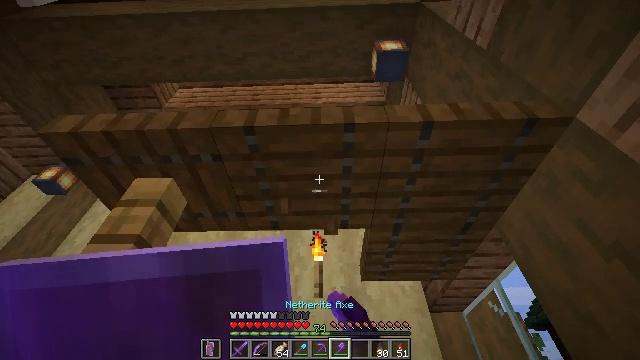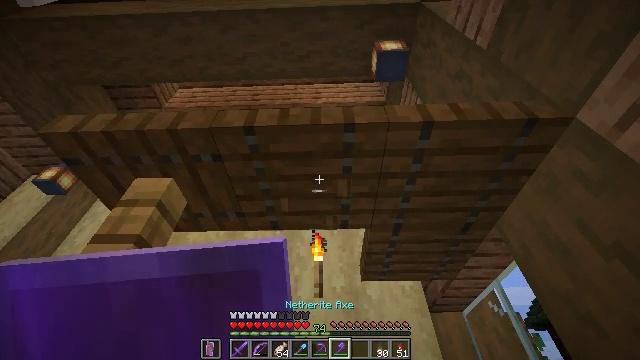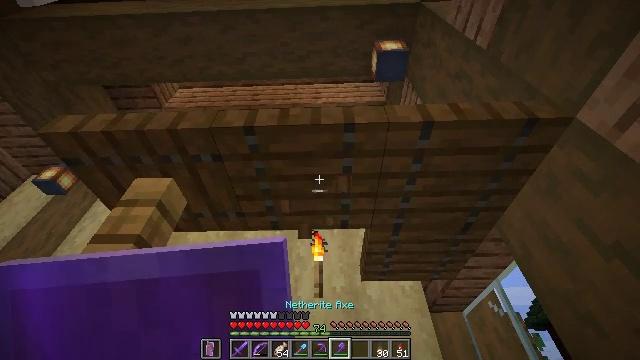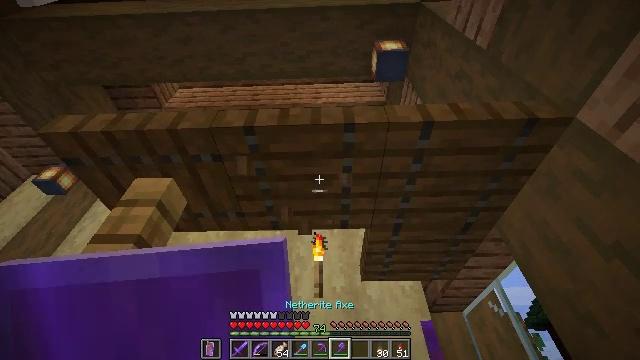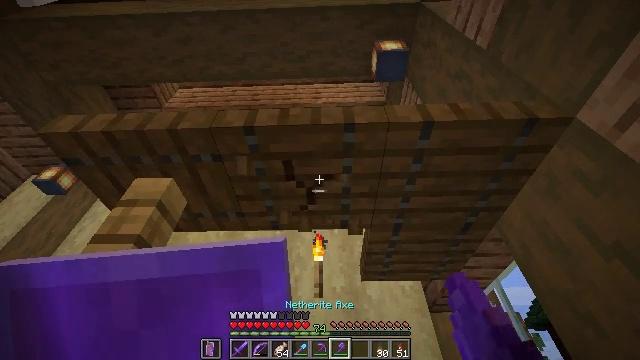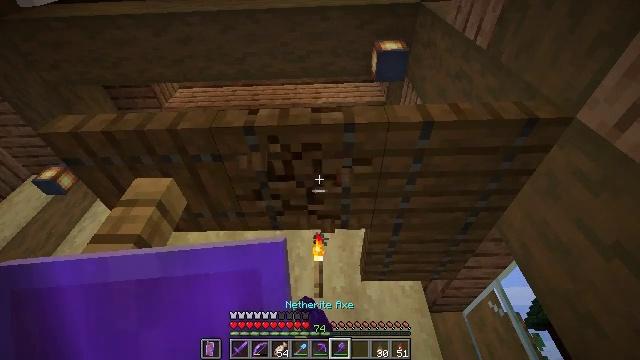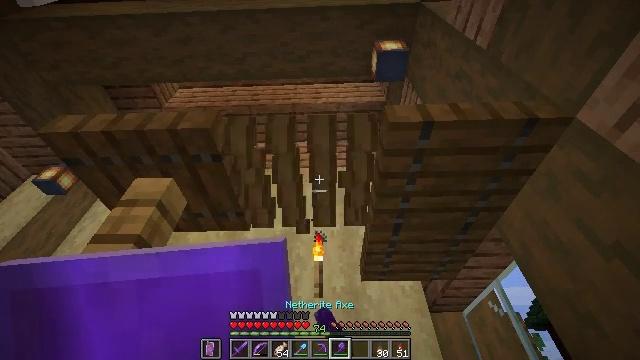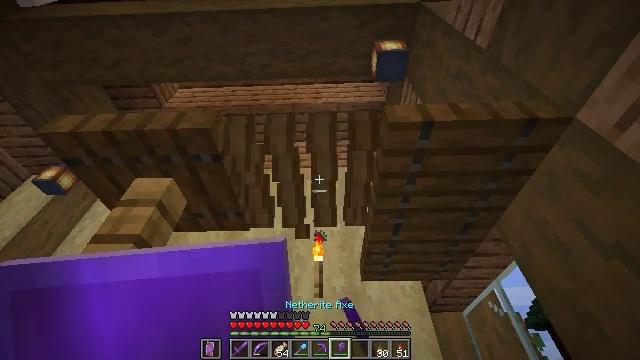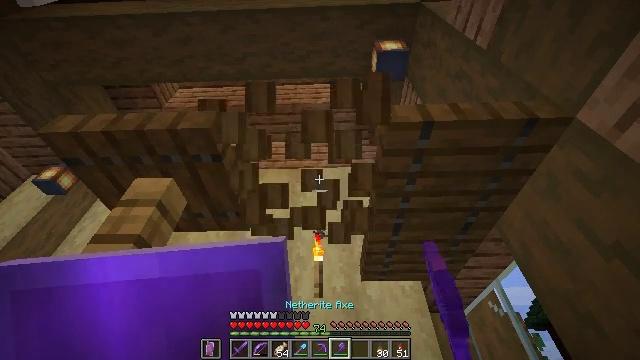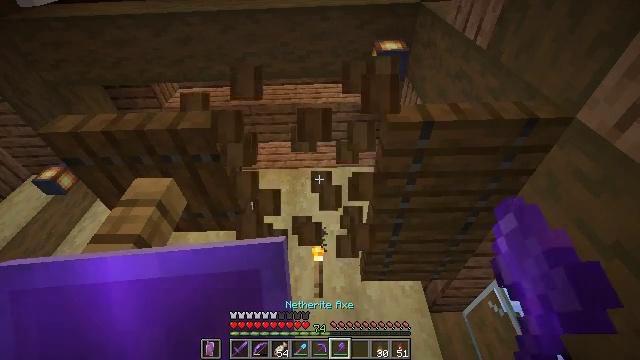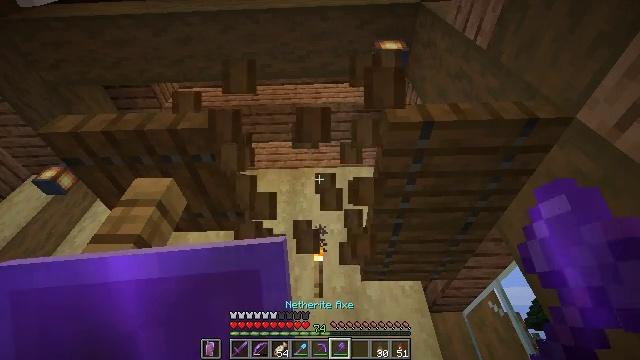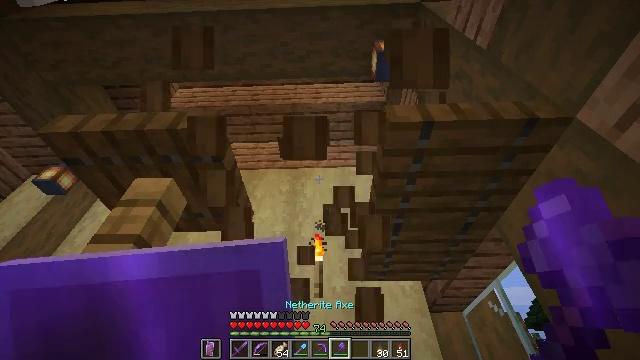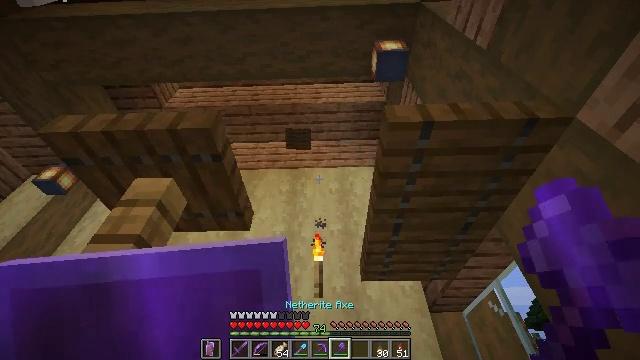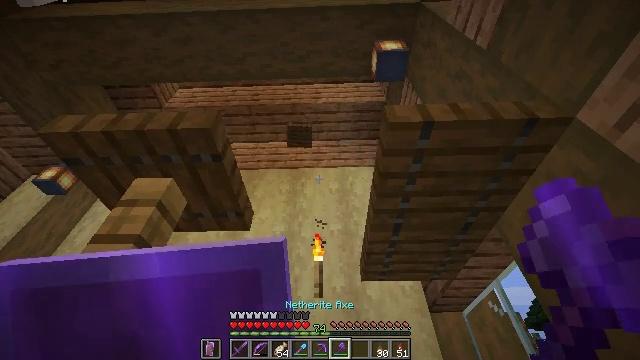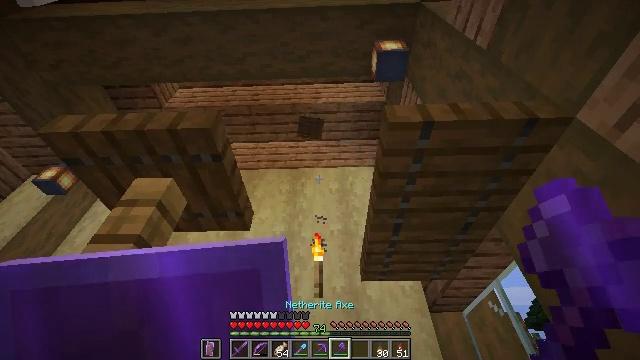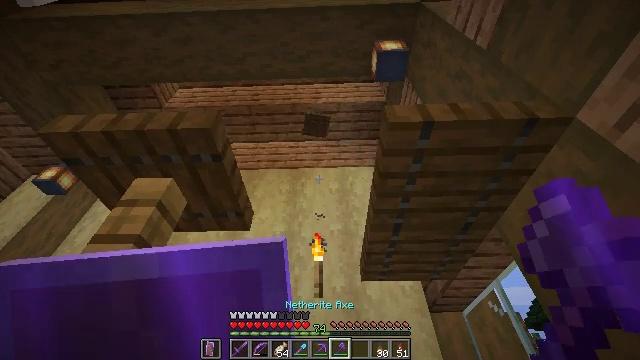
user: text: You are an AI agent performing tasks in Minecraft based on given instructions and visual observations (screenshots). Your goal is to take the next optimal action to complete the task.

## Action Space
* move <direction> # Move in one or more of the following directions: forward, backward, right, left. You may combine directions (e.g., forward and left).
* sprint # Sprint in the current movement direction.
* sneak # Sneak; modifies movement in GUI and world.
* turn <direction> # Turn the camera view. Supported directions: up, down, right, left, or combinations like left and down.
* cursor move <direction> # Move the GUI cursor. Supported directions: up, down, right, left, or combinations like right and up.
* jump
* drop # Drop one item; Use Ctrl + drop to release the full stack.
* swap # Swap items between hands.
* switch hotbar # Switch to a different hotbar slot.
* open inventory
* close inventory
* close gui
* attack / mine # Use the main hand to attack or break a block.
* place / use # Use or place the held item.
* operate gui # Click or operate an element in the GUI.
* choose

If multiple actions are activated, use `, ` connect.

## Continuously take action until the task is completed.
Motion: motion action
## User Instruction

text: Retrieve the spruce trapdoor by mining.
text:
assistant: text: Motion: sneak, attack / mine
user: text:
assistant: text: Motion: sneak, attack / mine
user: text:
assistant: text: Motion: sneak, attack / mine
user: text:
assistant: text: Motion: sneak, attack / mine
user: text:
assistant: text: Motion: sneak, attack / mine
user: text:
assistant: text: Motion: sneak, attack / mine
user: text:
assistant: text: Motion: sneak, attack / mine
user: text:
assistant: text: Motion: sneak, attack / mine
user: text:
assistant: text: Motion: sneak, attack / mine
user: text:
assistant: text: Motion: sneak, attack / mine
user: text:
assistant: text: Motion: sneak, attack / mine
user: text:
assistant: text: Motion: sneak, attack / mine
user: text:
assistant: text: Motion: sneak, attack / mine
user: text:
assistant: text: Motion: sneak
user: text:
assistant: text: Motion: sneak
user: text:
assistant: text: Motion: move forward, sneak
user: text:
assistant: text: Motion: move forward, sneak
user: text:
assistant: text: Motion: move forward, sneak
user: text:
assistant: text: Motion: move forward, sneak
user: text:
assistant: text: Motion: move forward, sneak
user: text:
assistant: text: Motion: move forward, sneak
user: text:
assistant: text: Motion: move forward, sneak
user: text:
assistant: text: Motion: move forward, sneak
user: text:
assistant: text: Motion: move forward, sneak
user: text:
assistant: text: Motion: move forward, sneak, turn right
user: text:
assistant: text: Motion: move forward, sneak, turn right and down
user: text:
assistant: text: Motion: move forward, sneak, turn right
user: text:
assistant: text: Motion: move forward, sneak, turn right and down
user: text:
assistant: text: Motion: move forward, sneak, turn right and down
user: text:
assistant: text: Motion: move forward, sneak, turn right and down